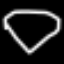
Label: diamond